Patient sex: M
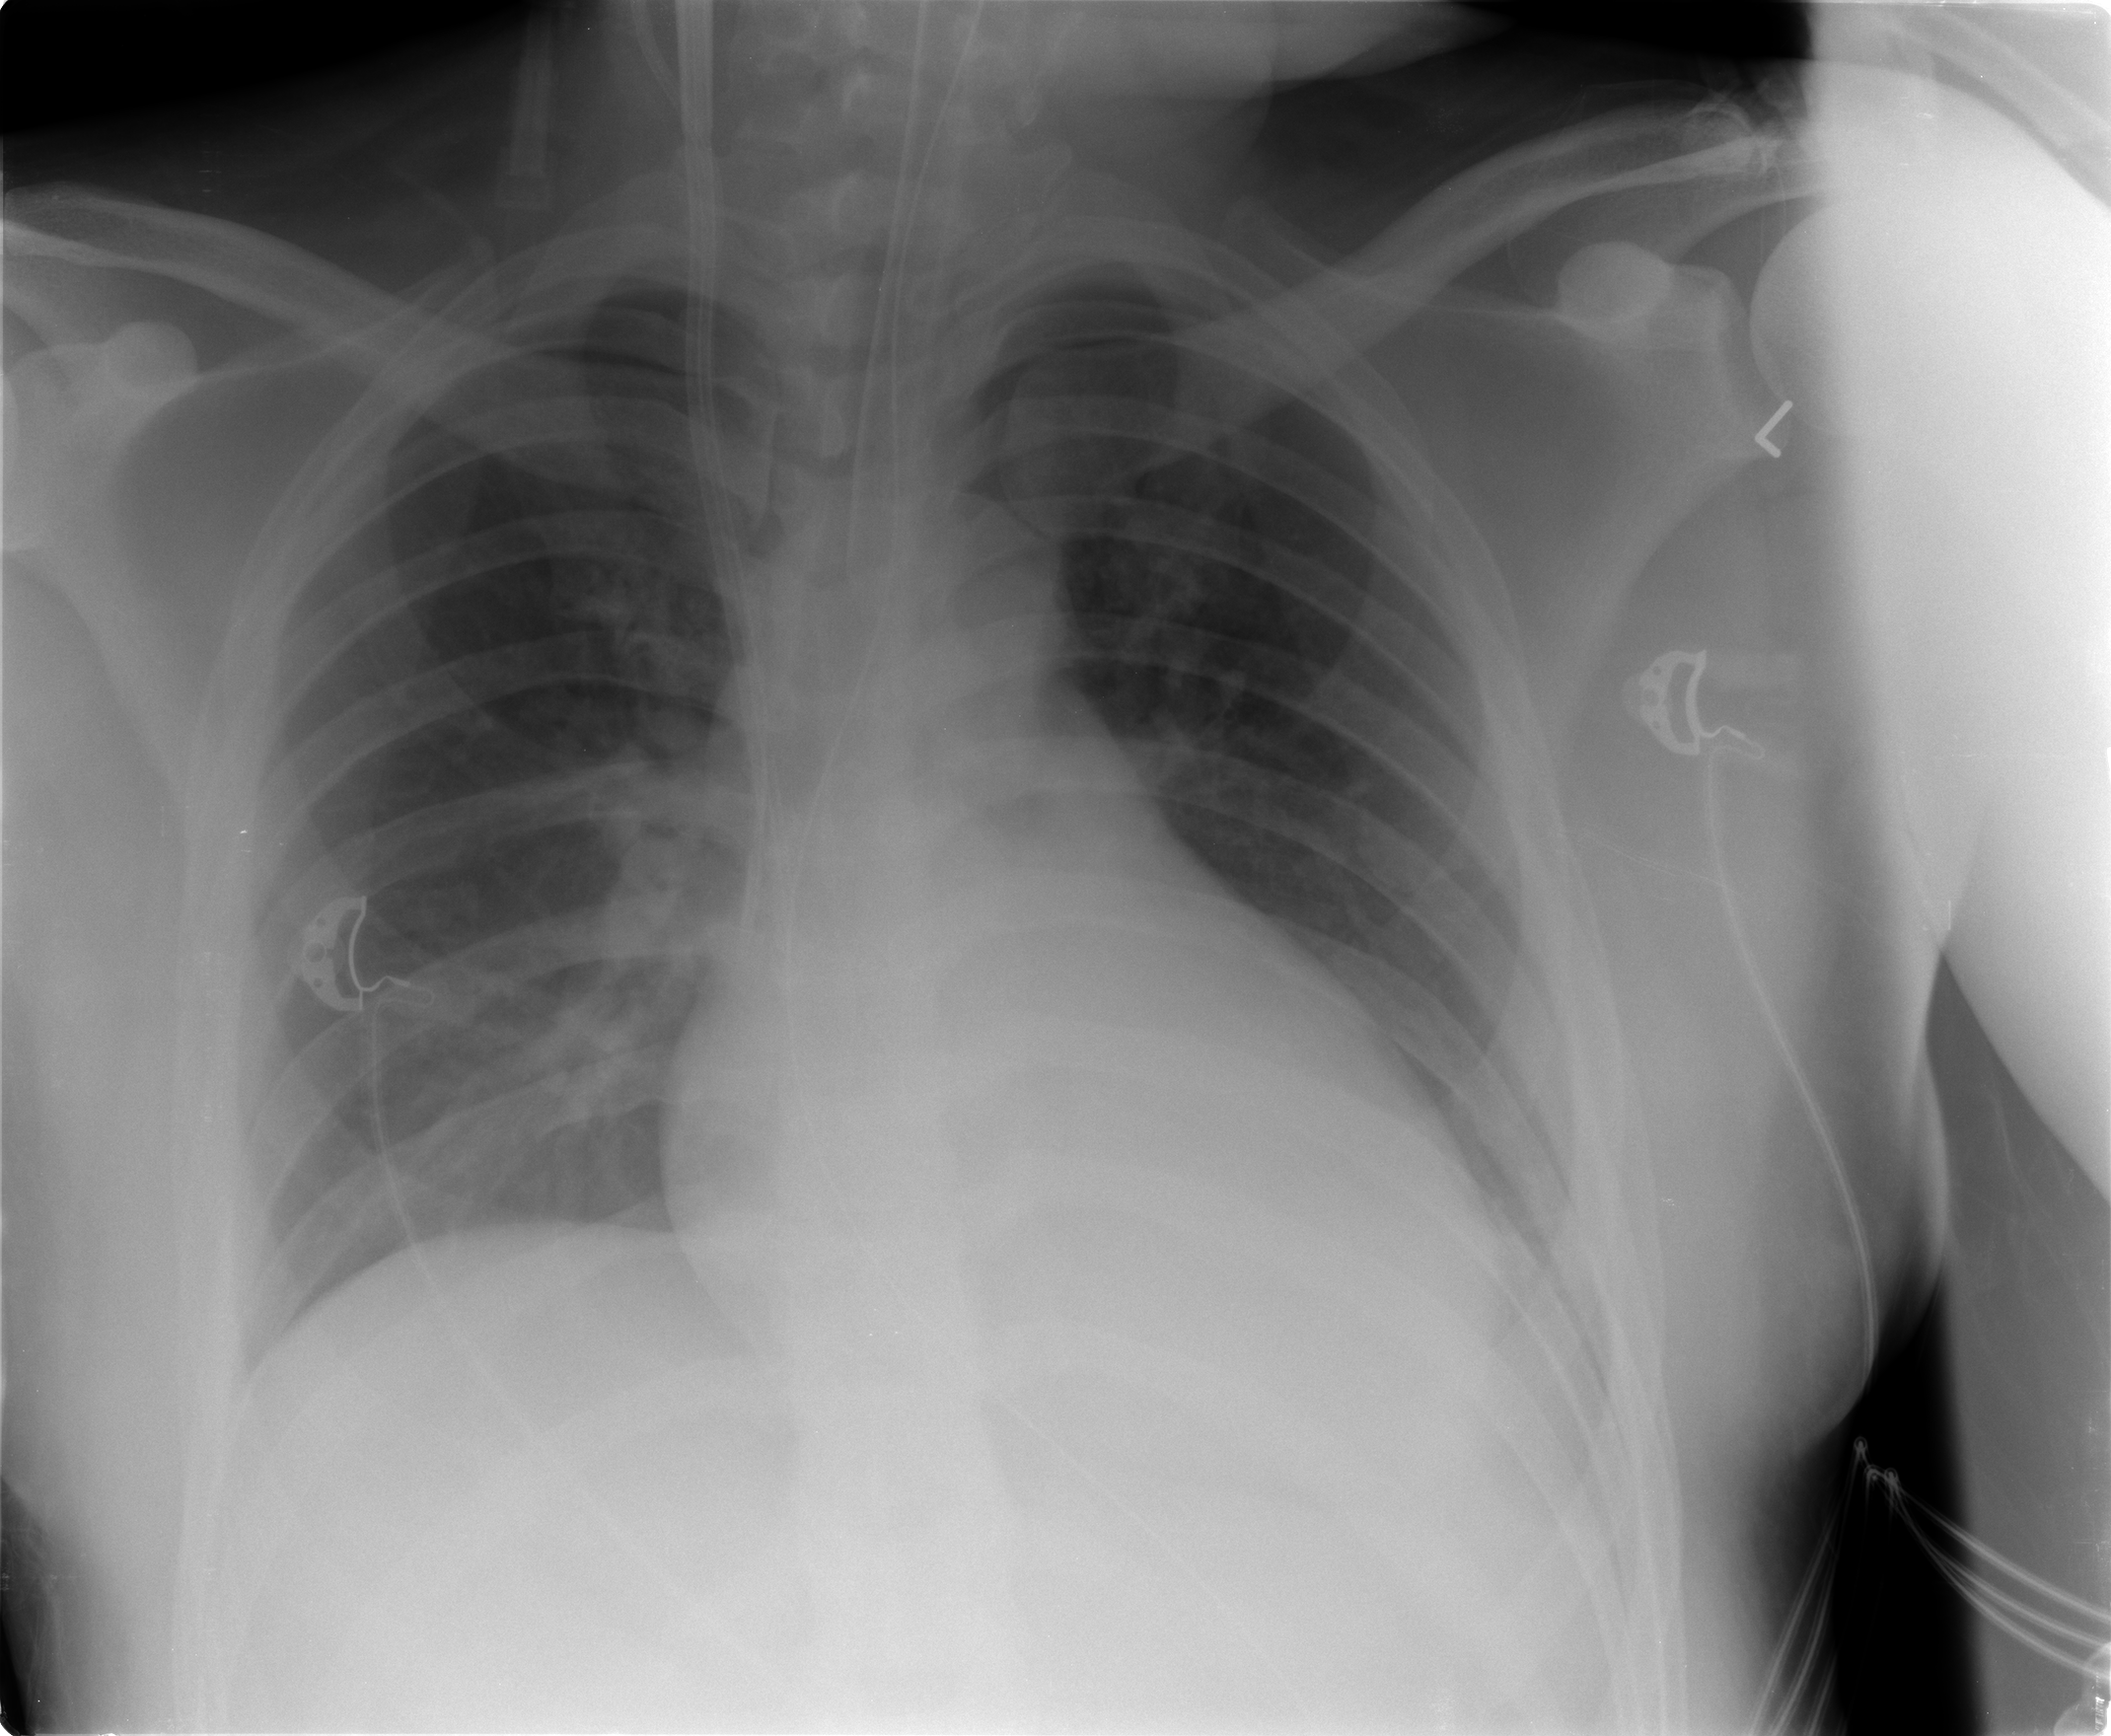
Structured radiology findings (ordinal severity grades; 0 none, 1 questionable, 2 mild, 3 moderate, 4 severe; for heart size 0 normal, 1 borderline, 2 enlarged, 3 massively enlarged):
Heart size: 0
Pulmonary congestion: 2
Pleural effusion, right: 0
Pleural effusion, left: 1
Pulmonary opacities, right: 0
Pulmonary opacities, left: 0
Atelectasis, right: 2
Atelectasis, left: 2